Field crop: maize
Growth stage: 2
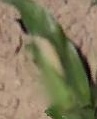
Species: maize